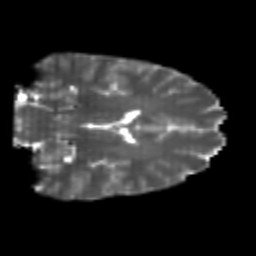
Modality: T2w
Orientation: coronal
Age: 22
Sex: male
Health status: healthy
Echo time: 0.074 s